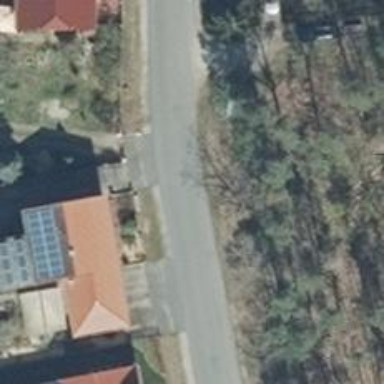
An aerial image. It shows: Asphalt road in residential area.